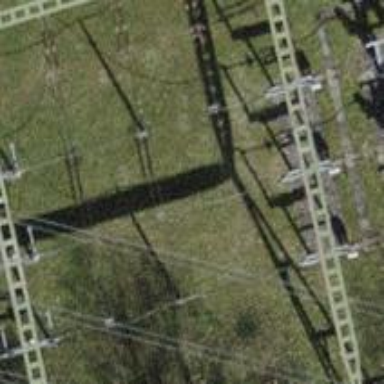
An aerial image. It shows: Power line with 3 cables in bay configuration.